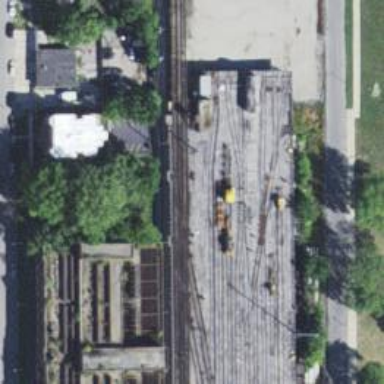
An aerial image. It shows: Bridge over electrified rail tracks leading to yard.